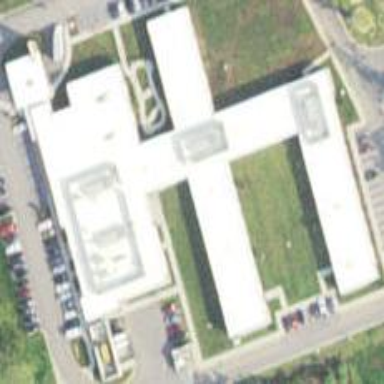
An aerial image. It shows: Commercial building serving as hospital with healthcare facilities.